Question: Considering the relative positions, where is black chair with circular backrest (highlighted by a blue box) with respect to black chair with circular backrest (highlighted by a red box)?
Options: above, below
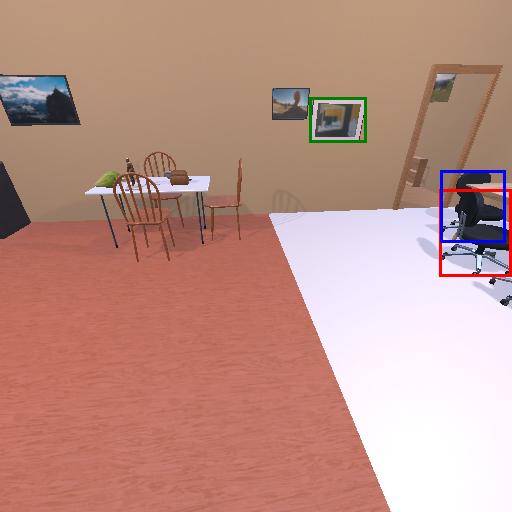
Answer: above